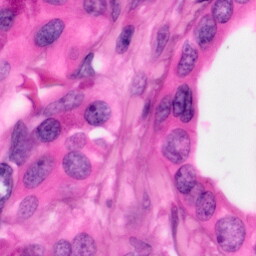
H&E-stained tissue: Pancreatic